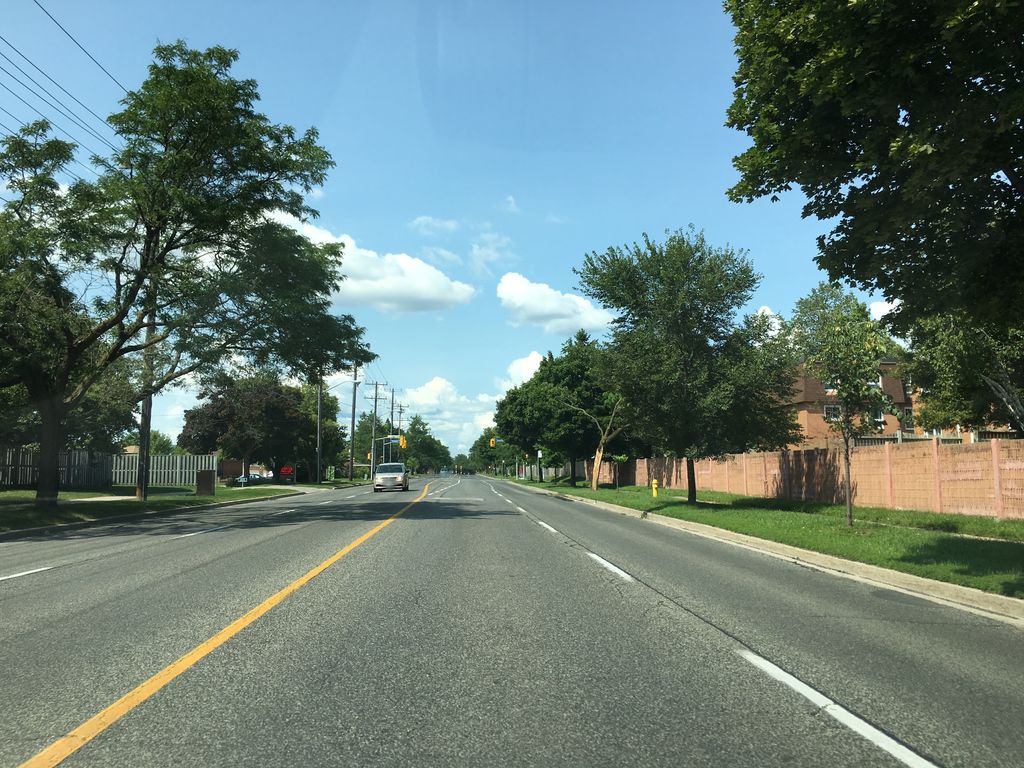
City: toronto